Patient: sex F, age 28
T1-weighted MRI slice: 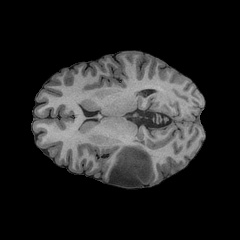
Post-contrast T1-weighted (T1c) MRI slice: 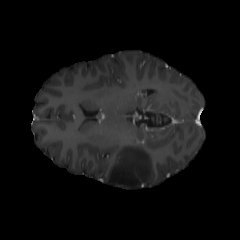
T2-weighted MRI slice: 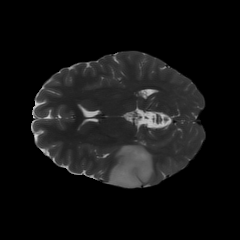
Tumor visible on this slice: yes
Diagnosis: Astrocytoma, IDH-mutant
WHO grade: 2